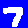
Digit: 7